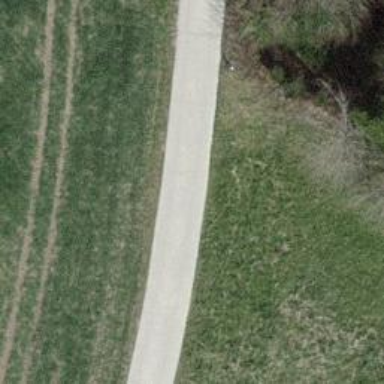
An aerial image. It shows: Unclassified road with concrete surface.